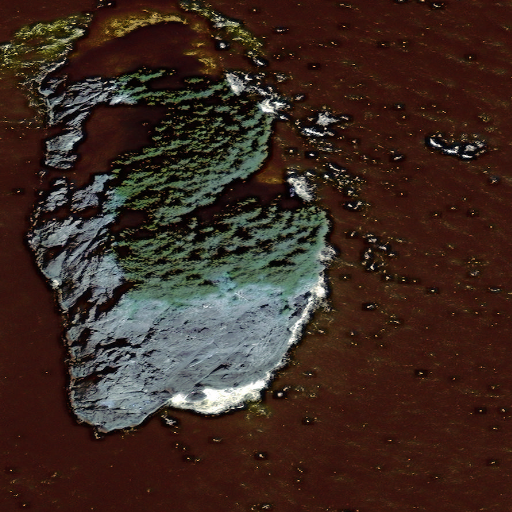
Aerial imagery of island in Alaska named Wooden Island containing only unknown